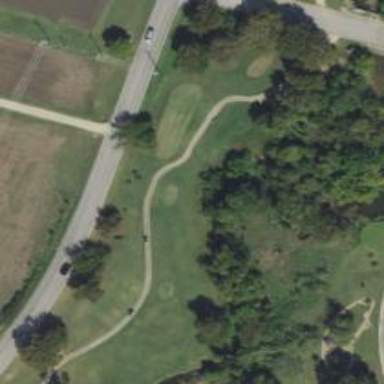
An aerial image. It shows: Path for both roads and golfers.